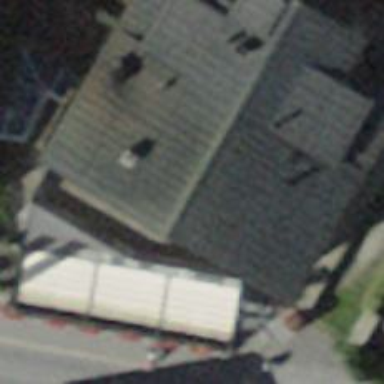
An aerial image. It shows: Restaurant.